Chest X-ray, PA view. Patient: 11 years old, sex M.
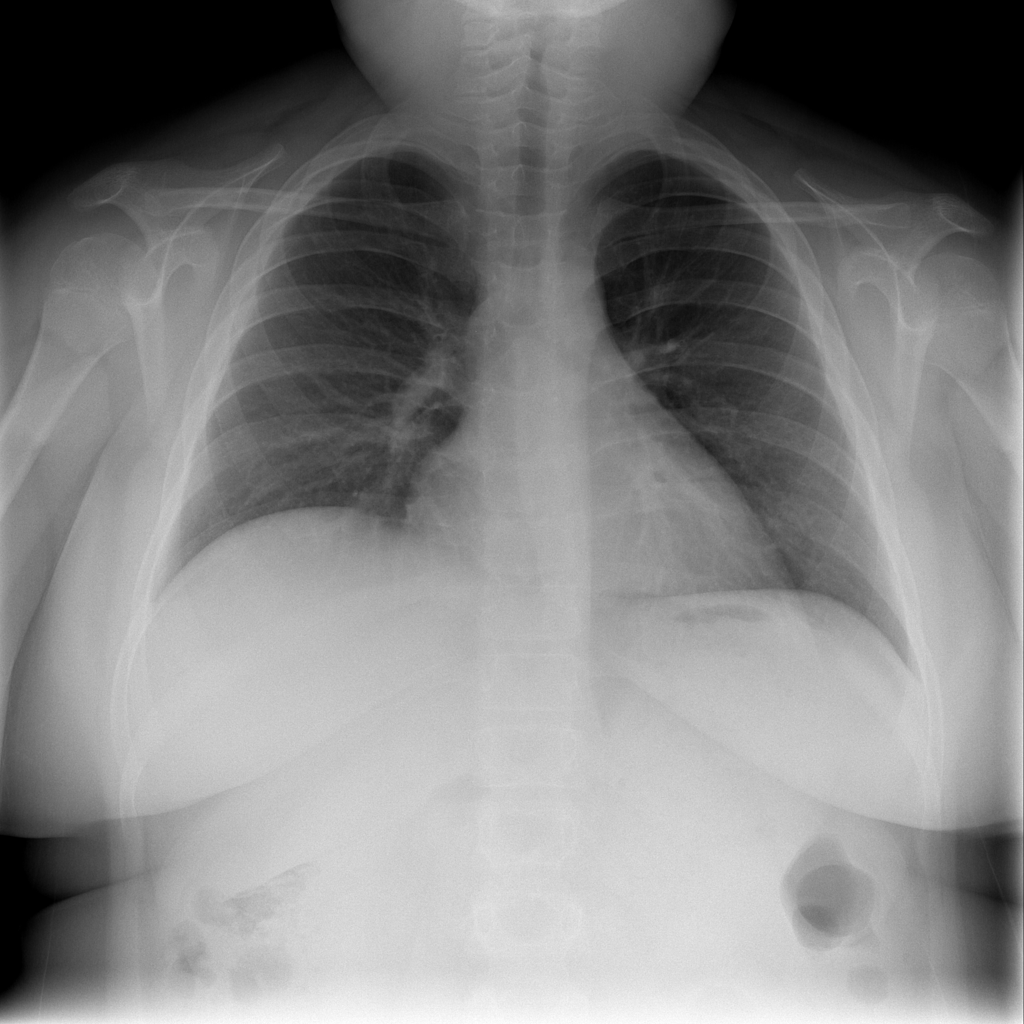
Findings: No Finding